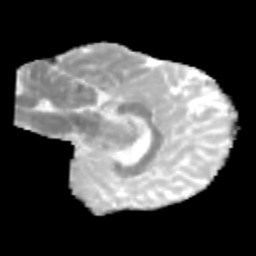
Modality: MD
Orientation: sagittal
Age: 11
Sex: male
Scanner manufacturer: siemens
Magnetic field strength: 3 T
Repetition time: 3.8 s
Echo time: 0.07 s